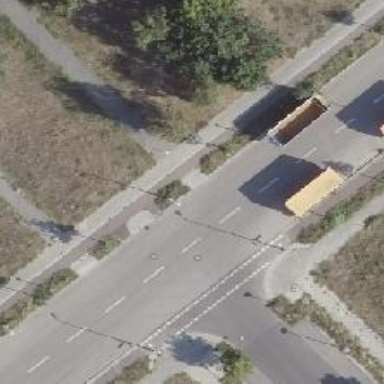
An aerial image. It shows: Unmarked crossing on footway.